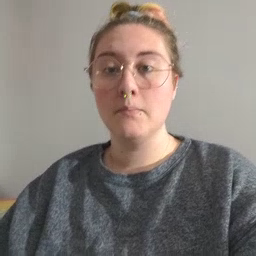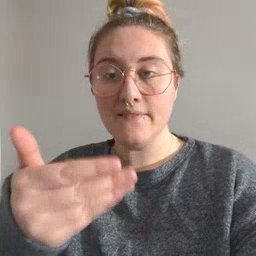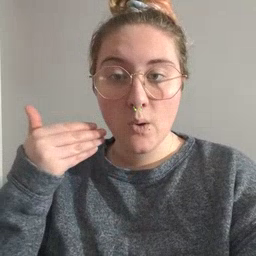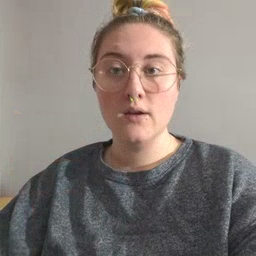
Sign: before